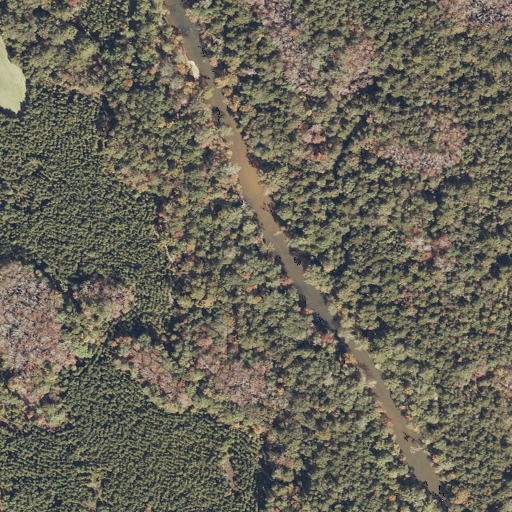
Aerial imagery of bar in Alabama named Bold Sluice Shoal containing woody wetlands, evergreen forest, mixed forest, open water, and pasture